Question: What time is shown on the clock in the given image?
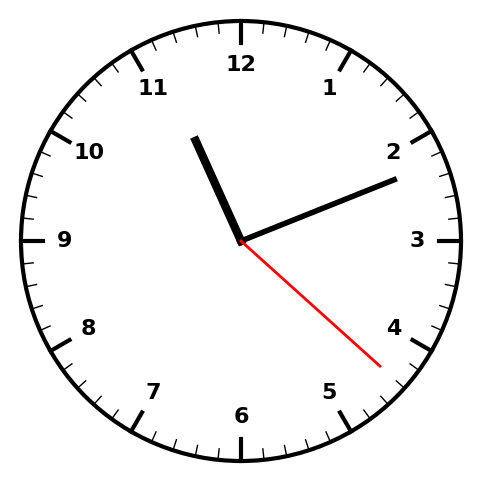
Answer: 11:11:22